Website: ulta-beauty
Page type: payment
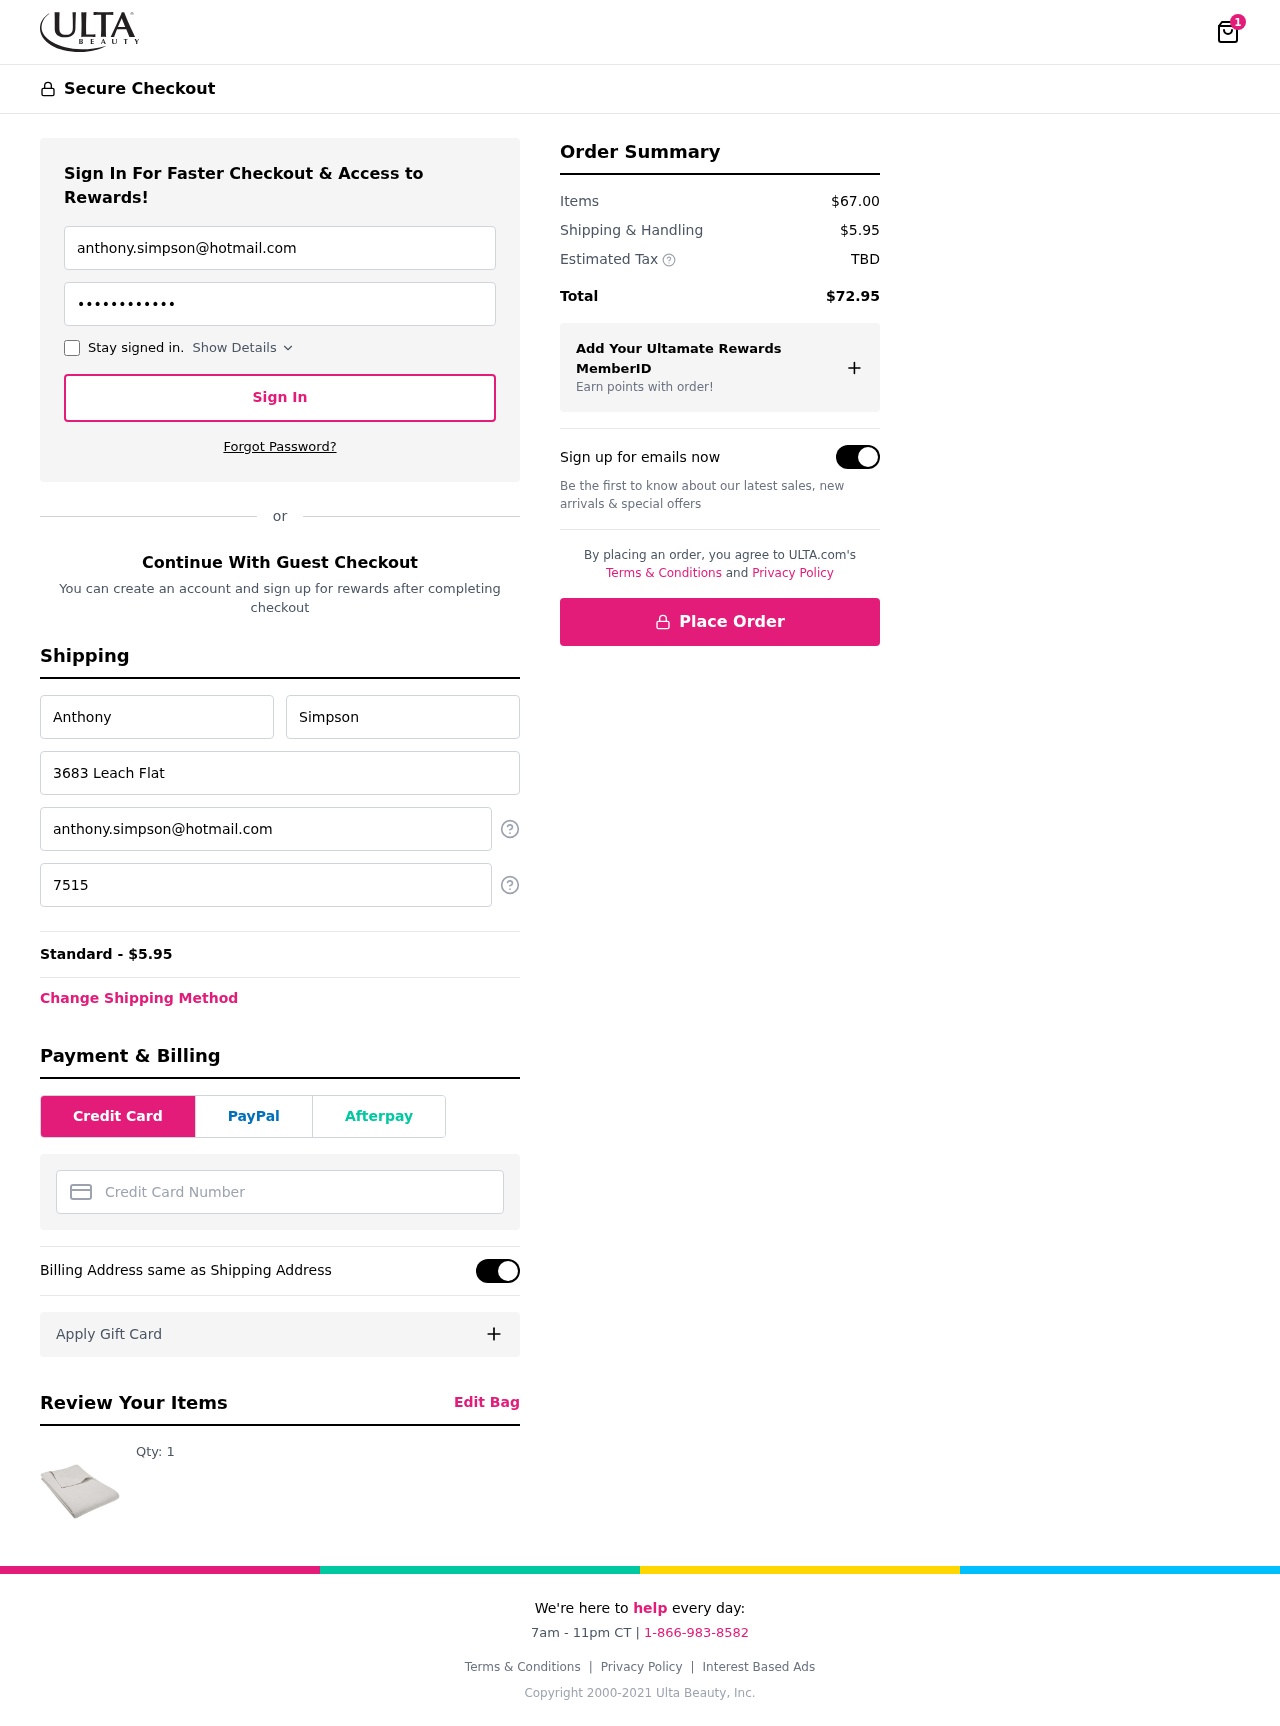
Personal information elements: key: PII_CARD_NUMBER
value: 6011 1559 7871 3986
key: PII_EMAIL
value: anthony.simpson@hotmail.com
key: PII_FIRSTNAME
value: Anthony
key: PII_LASTNAME
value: Simpson
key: PII_PHONE
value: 7515770091
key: PII_STREET
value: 3683 Leach Flat
Product elements: key: PRODUCT1_QUANTITY
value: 1
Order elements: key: ORDER_NUM_ITEMS
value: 1
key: ORDER_SHIPPING_COST
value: $5.95
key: ORDER_SHIPPING_COST
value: Standard - $5.95
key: ORDER_SUBTOTAL
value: $67.00
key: ORDER_TAX
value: TBD
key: ORDER_TOTAL
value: $72.95